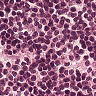
Metastatic tissue present: no